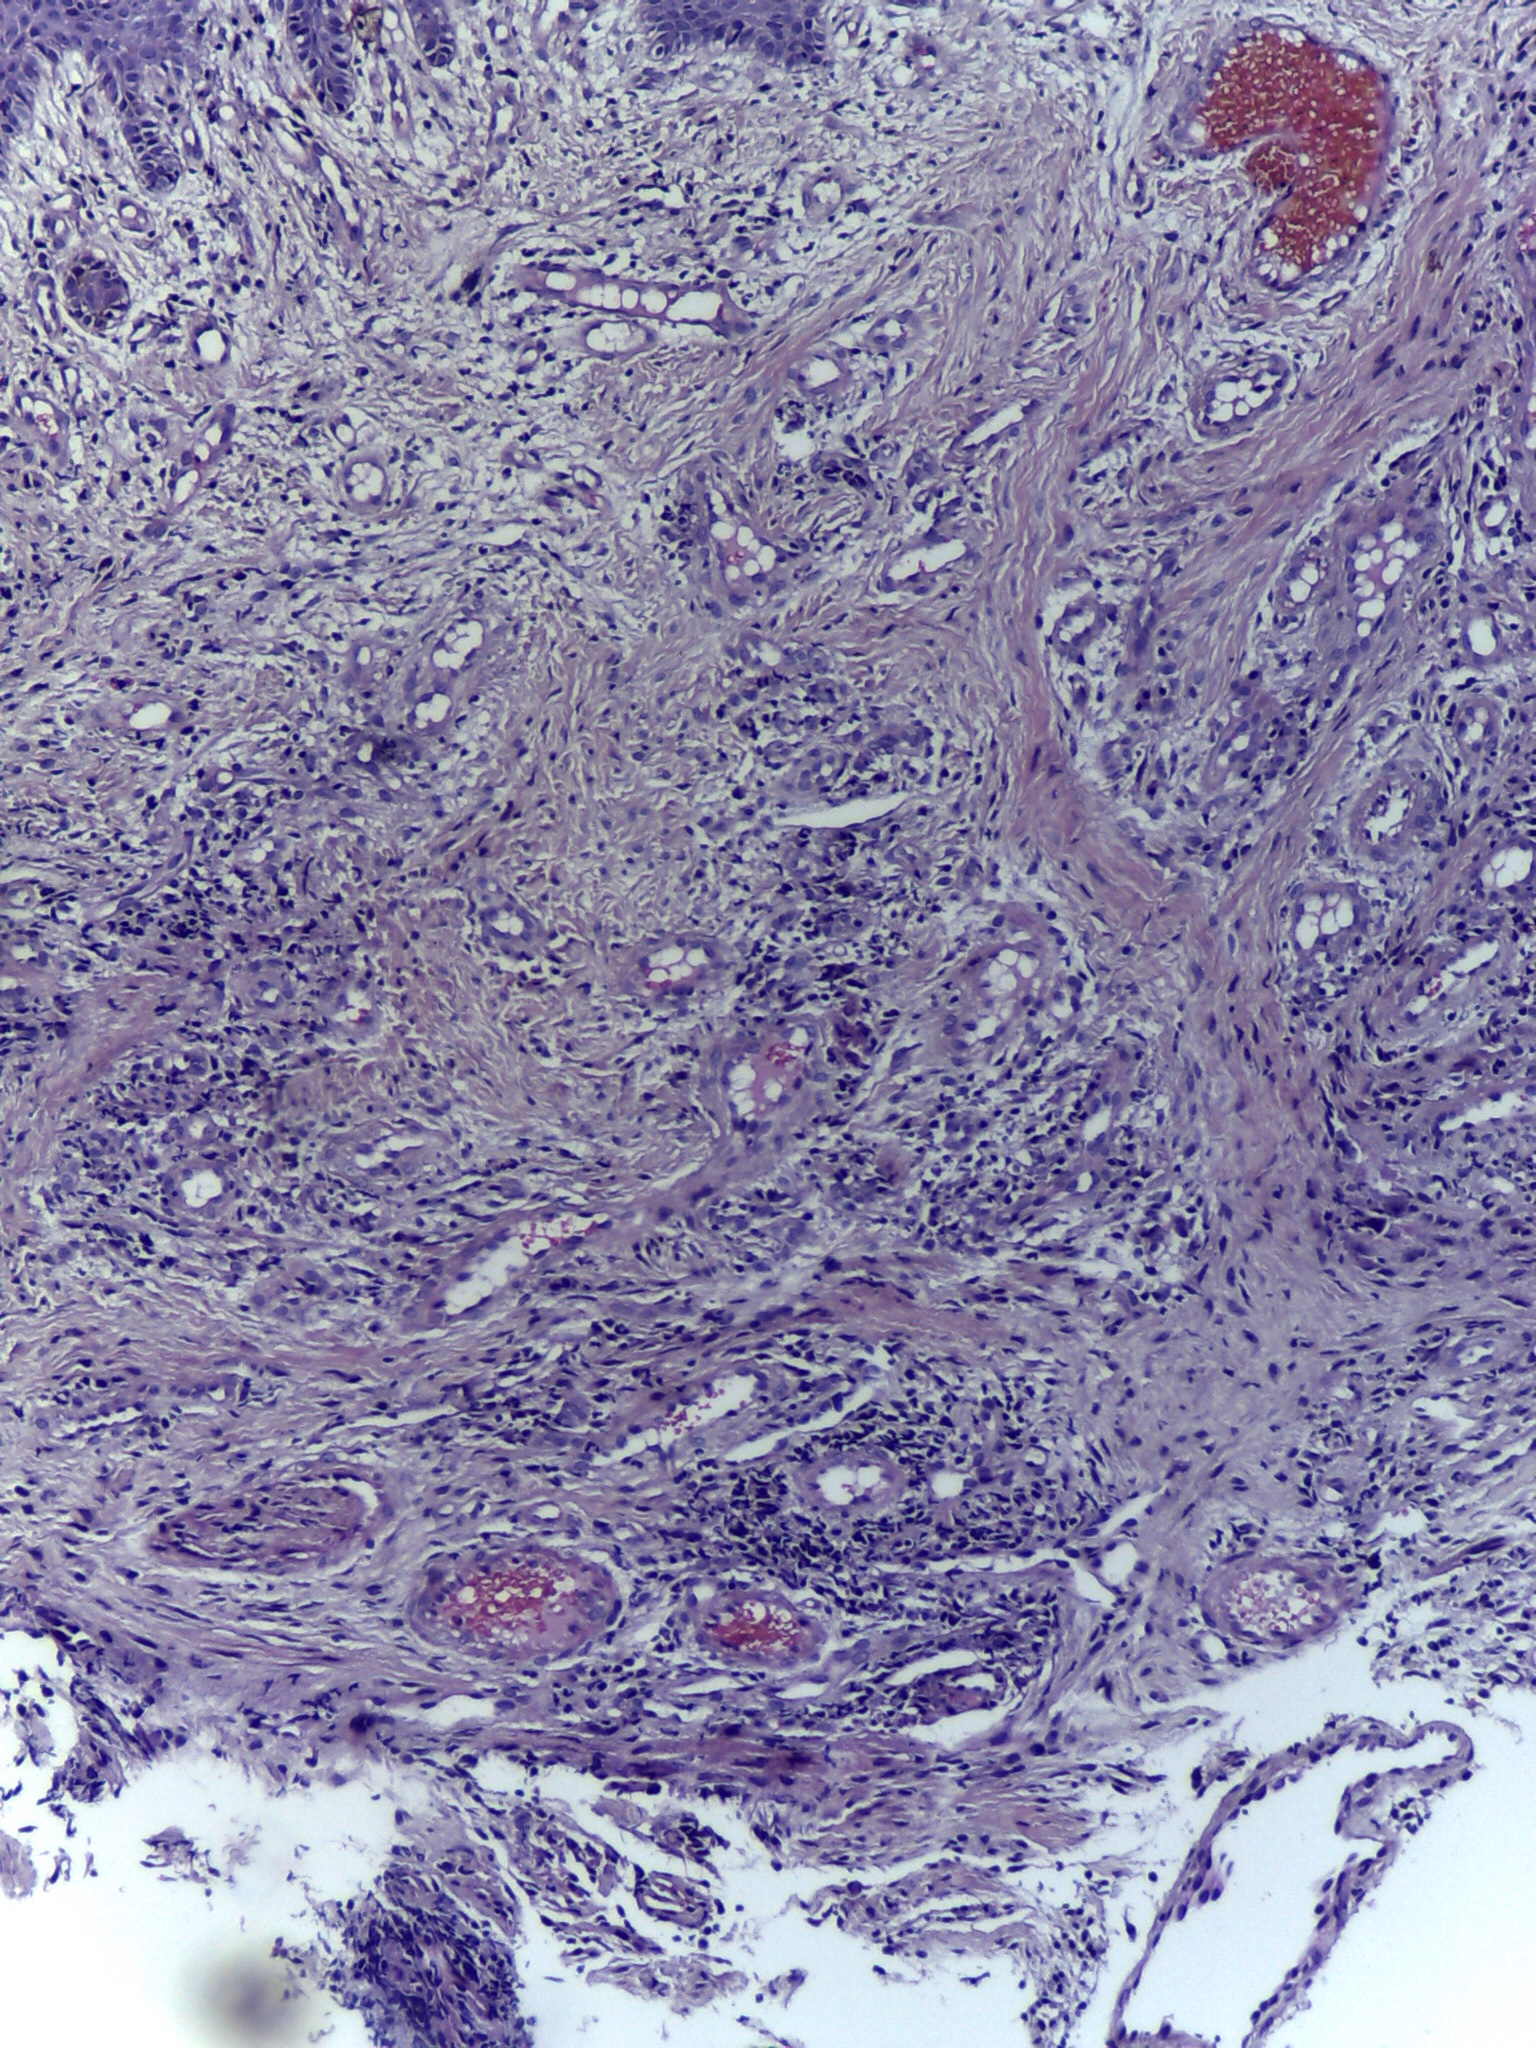
Diagnosis: OSCC